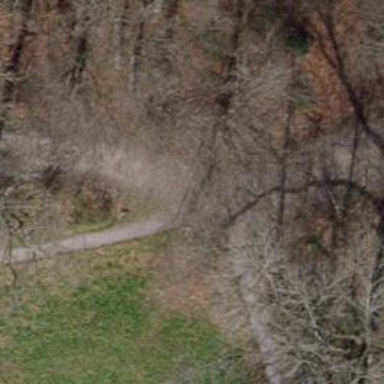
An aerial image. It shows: Compacted path road.